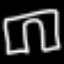
Label: pants